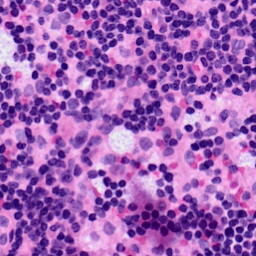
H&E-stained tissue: LymphNode